Question: I am trying to add 3 pieces of data to a SQLite3 DB. With help from a tutorial, I'm almost there. Below is my code.
I am receiving what I would expect from the 'NSLogs'. I find the DB without problem, I compile the statement to send to the DB without problem, but when the app gets to 'sqlite3_prepare_v2(database, sqlstatement, -1, &compliedstatement, NULL)==SQLITE_OK' I am expecting the data to be added to the 'DB', but it isn't, and I'm also expecting to display a 'UIAlertView' to tell the user ERROR os SUCCESS. I hope you can see what I do not.
'''
- (IBAction)addData:(id)sender {
NSString *n = [[NSString alloc] initWithString:[name text]];
NSString *a = [[NSString alloc] initWithString:[age text]];
NSString *c = [[NSString alloc] initWithString:[color text]];
NSLog(@"%@ - %@ - %@",n,a,c);
[self insertDataName:n Age:a Color:c];
}
'''
This 'NSLog' returns the text properties as expected.
'''
- (IBAction)hide:(id)sender {
[name resignFirstResponder];
[age resignFirstResponder];
[color resignFirstResponder];
}
- (void)viewDidLoad
{
[super viewDidLoad];
DBName = @"mydatabase.sqlite";
NSArray *documentsPaths = NSSearchPathForDirectoriesInDomains(NSDocumentDirectory, NSUserDomainMask, YES);
NSString *documentsDir = [documentsPaths objectAtIndex:0];
DBPath = [documentsDir stringByAppendingPathComponent:DBName];
}
-(void)checkAndCreateDB {
BOOL Success;
NSFileManager *fileManager = [NSFileManager defaultManager];
Success = [fileManager fileExistsAtPath:DBPath];
if(Success) {
NSLog(@"DB Found");
return;
}
NSLog(@"DB Not Found");
NSString *databasePathFromApp = [[[NSBundle mainBundle]resourcePath]stringByAppendingPathComponent:DBName];
[fileManager copyItemAtPath:databasePathFromApp toPath:DBPath error:nil];
}
'''
This 'NSLog' returns 'DB Found'
'''
-(void)insertData Name:(NSString*)n Age:(NSString*)a Color:(NSString*)c {
[self checkAndCreateDB];
sqlite3 *database;
if (sqlite3_open([DBPath UTF8String],&database)==SQLITE_OK) {
NSString *statement;
sqlite3_stmt *compliedstatement;
statement = [[NSString alloc] initWithFormat:@"insert into table1 values ('%@', '%@', '%@')",n,a,c];
const char *sqlstatement = [statement UTF8String];
NSLog(@"%@",statement);
if (sqlite3_prepare_v2(database, sqlstatement, -1, &compliedstatement, NULL)==SQLITE_OK) {
if (SQLITE_DONE!=sqlite3_step(compliedstatement)) {
NSAssert1(0, @"Error by inserting '%s'", sqlite3_errmsg(database));
UIAlertView *AlertOK = [[UIAlertView alloc] initWithTitle:@"Error!" message:@"Error by inserting" delegate:self cancelButtonTitle:@"OK" otherButtonTitles:nil];
[AlertOK show];
}
else {
UIAlertView *AlertOK = [[UIAlertView alloc] initWithTitle:@"Success!" message:@"Data successfully inserted" delegate:self cancelButtonTitle:@"OK" otherButtonTitles: nil];
[AlertOK show];
}
}
sqlite3_finalize(compliedstatement);
}
sqlite3_close(database);
}
'''
And the last 'NSLog' above displays 'insert into table1 values ('n', 'a', 'c')' as I would expect.
Something is going wrong upon insertion and I can't figure it out.
FYI the DB was created using SQLiteManager. SS below:

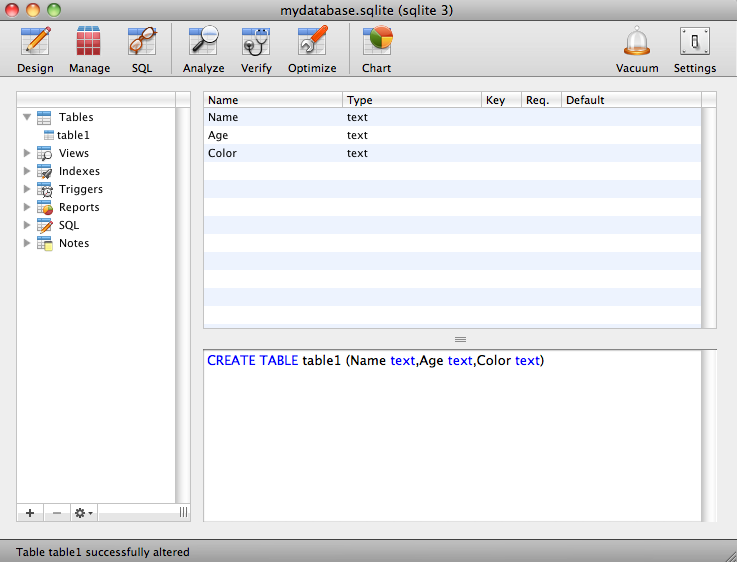
Answer: Ok, Are you working on a simulator or an iDevice? In iDevice, you cannot create an external SQL database (at least to my knowledge). You have to create it dynamically because of the sandboxing. "FYI the DB was created using SQLiteManager." Check on that.
If that was not the problem try changing your code from "prepare ..." to "execute"
From...
'''
if (sqlite3_prepare_v2(database, sqlstatement, -1, &compliedstatement, NULL)==SQLITE_OK) {
if (SQLITE_DONE!=sqlite3_step(compliedstatement)) {
NSAssert1(0, @"Error by inserting '%s'", sqlite3_errmsg(database));
UIAlertView *AlertOK = [[UIAlertView alloc] initWithTitle:@"Error!" message:@"Error by inserting" delegate:self cancelButtonTitle:@"OK" otherButtonTitles:nil];
[AlertOK show];
}
else {
UIAlertView *AlertOK = [[UIAlertView alloc] initWithTitle:@"Success!" message:@"Data successfully inserted" delegate:self cancelButtonTitle:@"OK" otherButtonTitles: nil];
[AlertOK show];
}
}
sqlite3_finalize(compliedstatement);
'''
To...
> '''
sqlite3_exec(database, [sqlstatement UTF8String], NULL, NULL, &error);
'''
Do a log on "error" because that is very essential.
if you wanted to pop a UIAlert do this
'''
if (error !=nil)
//show alert for error
else
//show alert for success
'''